Field crop: maize
Growth stage: 2
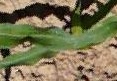
Species: maize